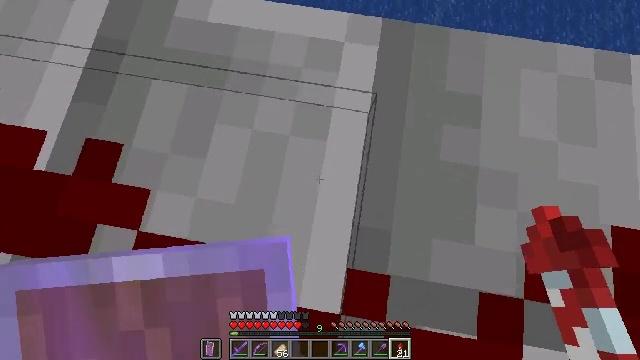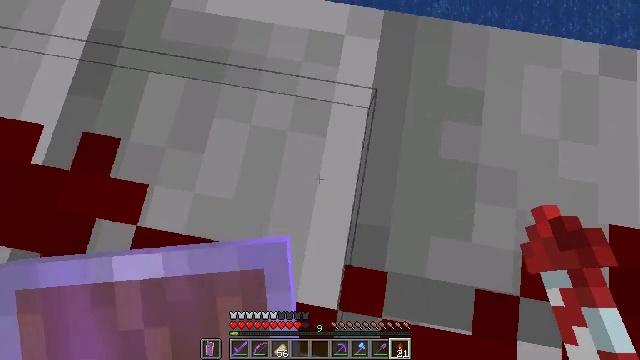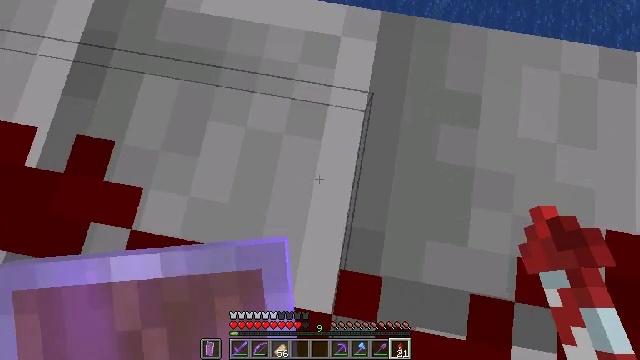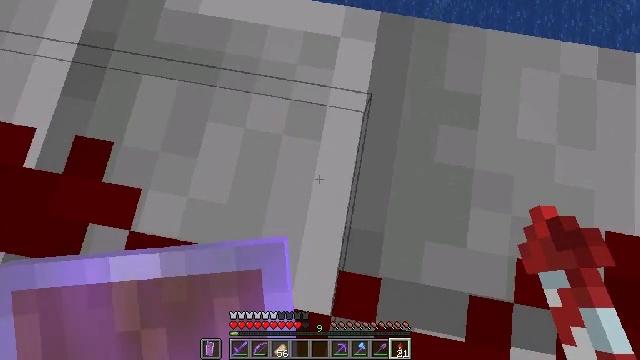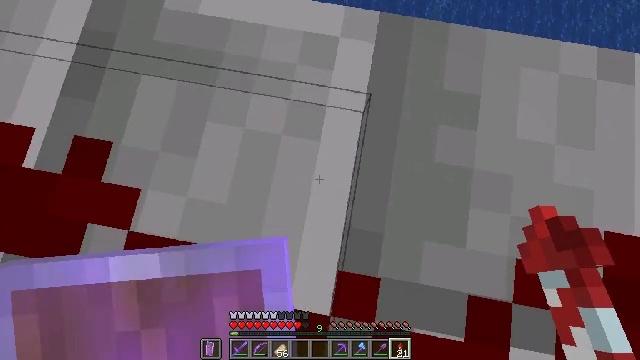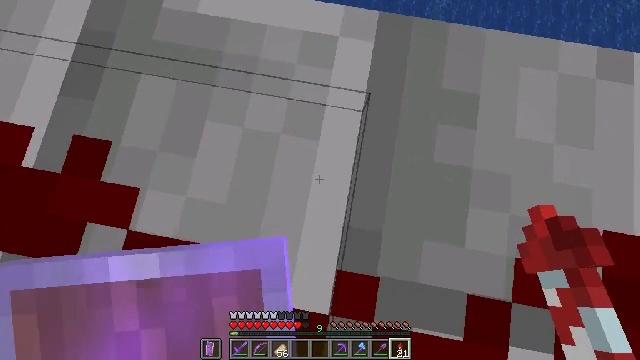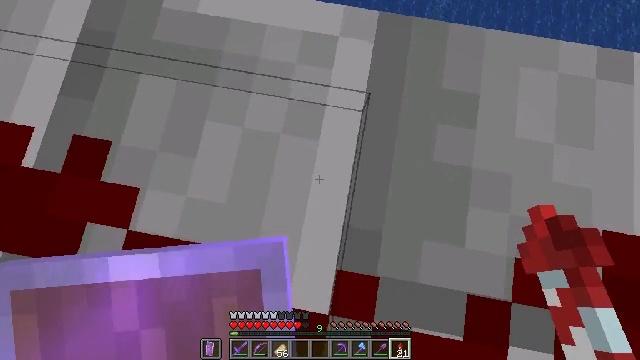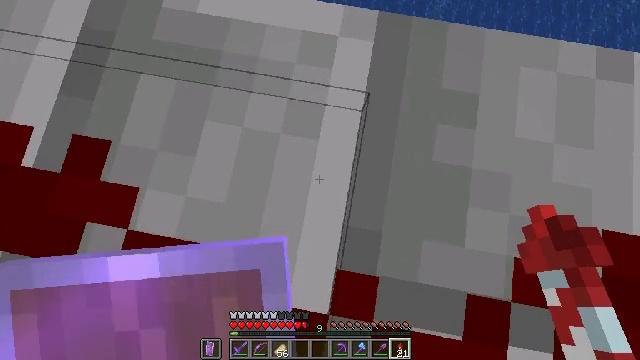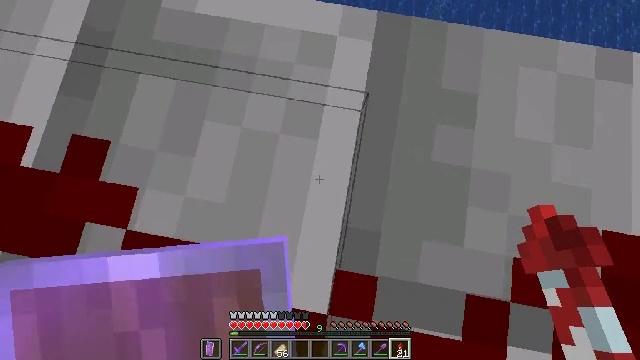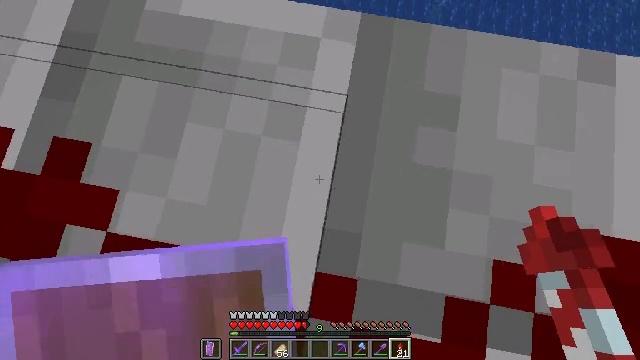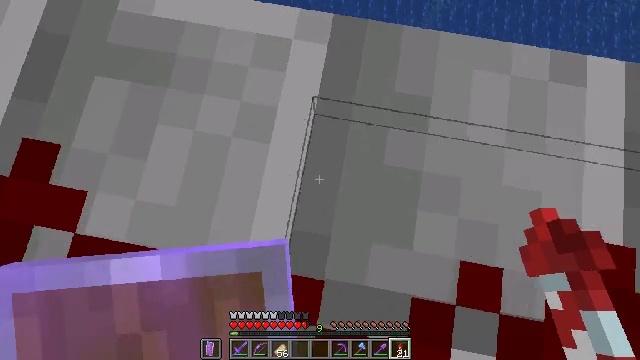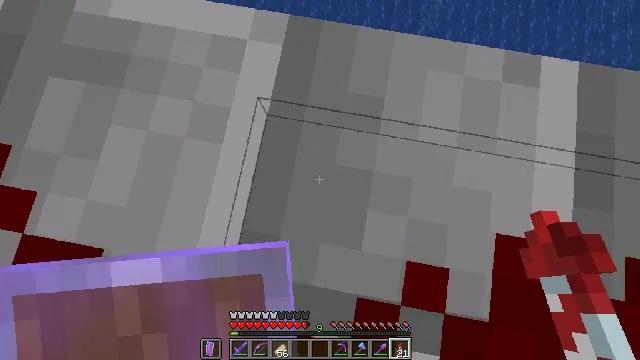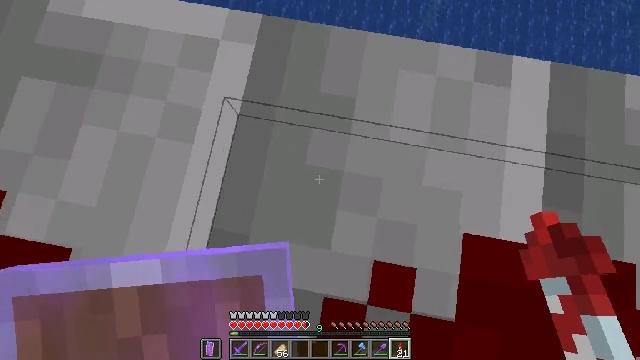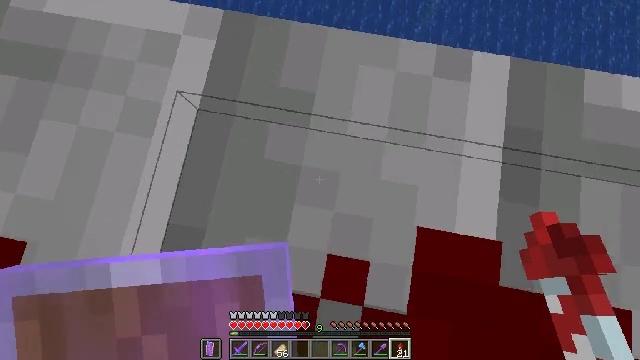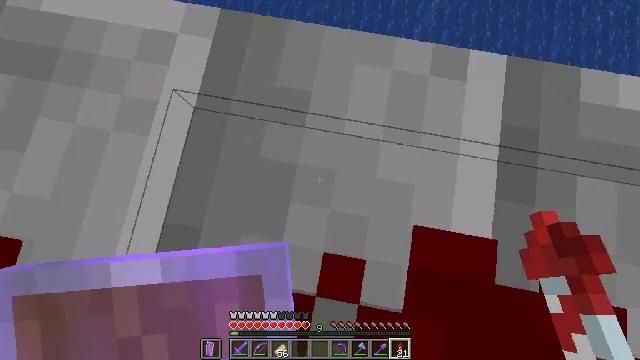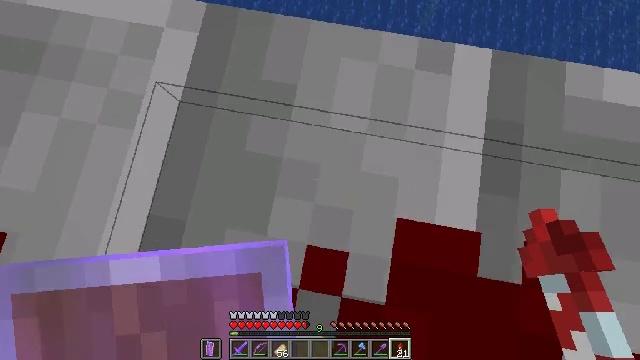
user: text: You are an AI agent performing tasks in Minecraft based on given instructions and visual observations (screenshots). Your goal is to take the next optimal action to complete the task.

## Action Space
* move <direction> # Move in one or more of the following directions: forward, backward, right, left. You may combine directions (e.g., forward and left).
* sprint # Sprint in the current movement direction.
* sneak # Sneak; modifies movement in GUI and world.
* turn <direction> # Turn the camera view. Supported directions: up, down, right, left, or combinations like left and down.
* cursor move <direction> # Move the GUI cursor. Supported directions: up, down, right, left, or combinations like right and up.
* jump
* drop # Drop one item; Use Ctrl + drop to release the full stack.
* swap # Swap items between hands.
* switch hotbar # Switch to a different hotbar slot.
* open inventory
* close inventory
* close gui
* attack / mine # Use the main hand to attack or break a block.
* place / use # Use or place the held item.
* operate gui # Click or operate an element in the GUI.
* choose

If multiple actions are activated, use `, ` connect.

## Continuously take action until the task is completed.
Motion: motion action
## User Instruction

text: Attack the spruce trapdoor to gather it.
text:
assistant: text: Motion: turn down
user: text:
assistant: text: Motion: no_op
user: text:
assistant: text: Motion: no_op
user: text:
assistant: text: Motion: no_op
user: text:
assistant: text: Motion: no_op
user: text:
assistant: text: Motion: no_op
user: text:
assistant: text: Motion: no_op
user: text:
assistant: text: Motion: move right
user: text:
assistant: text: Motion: move right
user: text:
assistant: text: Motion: move right
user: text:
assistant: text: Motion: move right
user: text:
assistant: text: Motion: move right
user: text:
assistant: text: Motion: no_op
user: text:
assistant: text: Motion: no_op
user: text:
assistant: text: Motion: no_op
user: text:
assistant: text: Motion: no_op
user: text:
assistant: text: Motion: sneak, turn right and down
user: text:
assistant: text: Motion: sneak, turn right and down
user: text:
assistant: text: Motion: sneak
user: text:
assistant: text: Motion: move forward, sneak
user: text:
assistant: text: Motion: move forward, sneak
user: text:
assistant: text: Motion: move forward, sneak
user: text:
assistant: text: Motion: move forward, sneak
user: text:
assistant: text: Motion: move forward, sneak
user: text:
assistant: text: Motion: move forward, sneak
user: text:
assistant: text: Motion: move forward, sneak
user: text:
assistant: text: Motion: move forward, sneak
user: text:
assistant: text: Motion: move forward, sneak
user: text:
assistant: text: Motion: move forward, sneak
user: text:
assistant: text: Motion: move forward, sneak, turn down